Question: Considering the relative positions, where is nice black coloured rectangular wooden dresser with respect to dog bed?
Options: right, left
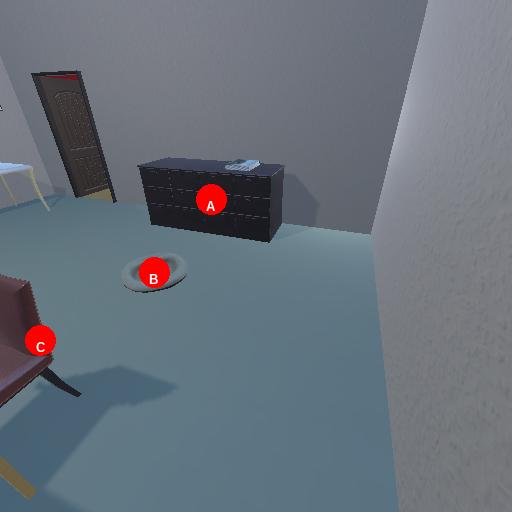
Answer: right